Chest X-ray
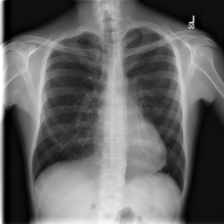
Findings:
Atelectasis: negative
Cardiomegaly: negative
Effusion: negative
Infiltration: negative
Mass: negative
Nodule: negative
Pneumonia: negative
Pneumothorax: negative
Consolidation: negative
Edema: negative
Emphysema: negative
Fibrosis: negative
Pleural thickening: negative
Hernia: negative